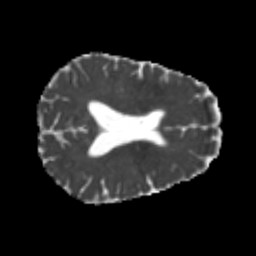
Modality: MD
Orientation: axial
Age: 23
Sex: female
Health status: healthy
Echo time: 0.074 s